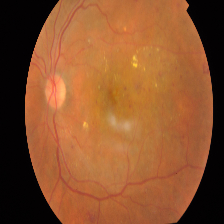
Diabetic retinopathy grade: Proliferative DR